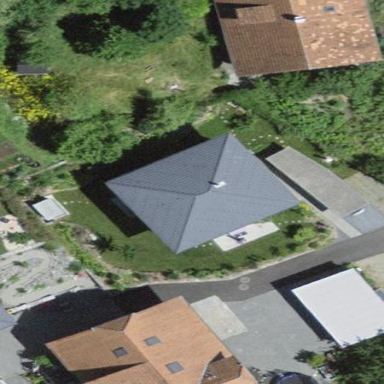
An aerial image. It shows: Residential building with hipped roof.